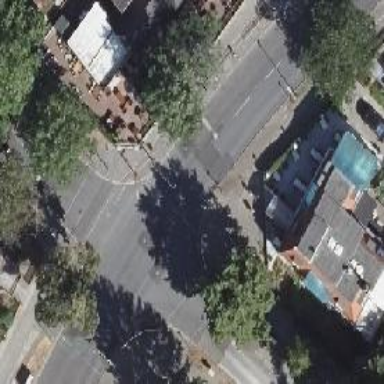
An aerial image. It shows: Crossing on footway.